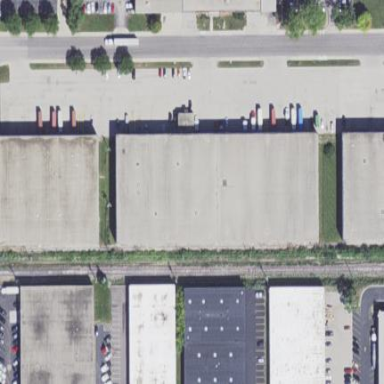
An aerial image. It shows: Industrial building.